Question: In my razor view that using <URL>:
'''
<script src="@Url.Content("~/Scripts/knockout.validation.debug.js")" type="text/javascript"></script>
'''
- -

> 0x800a138f - Microsoft JScript runtime error: Unable to get value of the property 'rules': object is null or undefined.
(in text for future searches on SO) After hitting "Continue" it works well and validation seems to be working fine. Its just this message.
Worth mentioning that I searched through the solution - I don't use "rules" in no place.
Not sure what is going on with IE.
Does anybody have any idea as to why would it happen and how to eliminate the error?
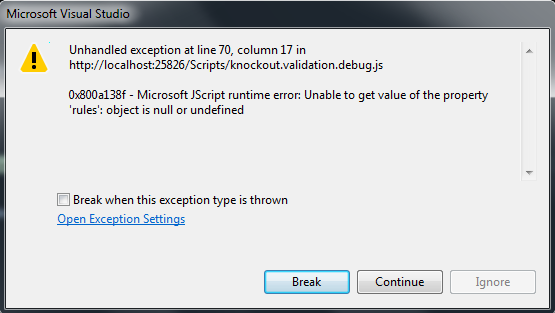
Answer: Short answer: it looks like <URL> fixes this. Update your Knockout Validation to solve this problem and forget this ever happened.
Longer answer: the error comes from a bug in an internal utility method called 'isValidatable'. Here it is, copy-pasted from the source:
'''
isValidatable: function (o) {
return o.rules && o.isValid && o.isModified;
}
'''
Someone calls 'isValidatable' where 'o' is "null or undefined", as the error says. An object isn't validatable if it's not even an object! We hit an error in this case, because we're looking for 'o.rules', and that'll throw an error because 'o' is undefined or null.
<URL> does this:
'''
isValidatable: function (o) {
return o && o.rules && o.isValid && o.isModified;
},
'''
That first clause returns true (technically, it returns 'o', which evaluates to true) if the object exists. If the object exist, it returns without an error if 'o' is undefined.
If you're curious, <URL>.